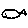
Label: fish